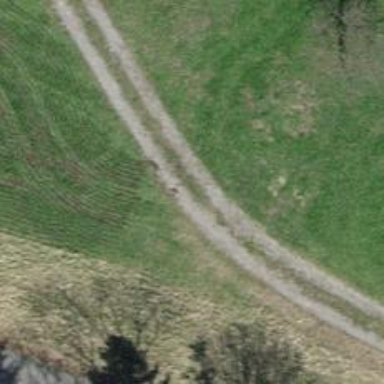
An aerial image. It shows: Dirt track road.